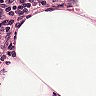
Metastatic tissue present: no